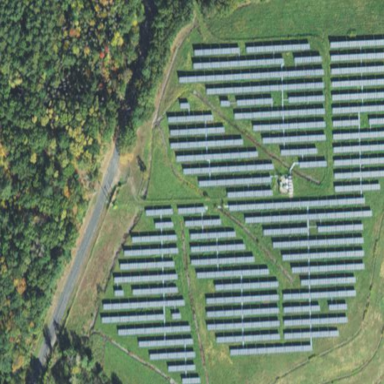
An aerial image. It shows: Solar power plant using photovoltaic technology.